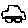
Label: car